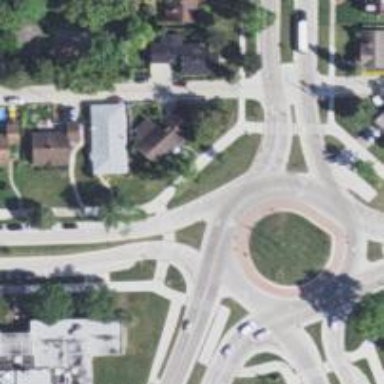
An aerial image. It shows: Footway crossing with uncontrolled traffic island.